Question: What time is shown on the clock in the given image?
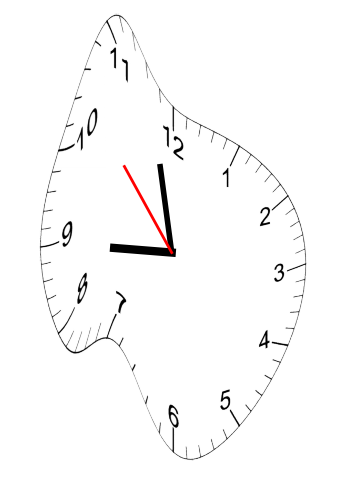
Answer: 08:57:53